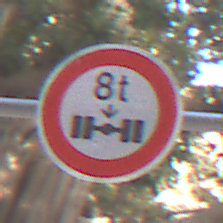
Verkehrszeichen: TatsaechlicheAchslast
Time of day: MorningAfternoon
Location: Outdoor (Suburban)
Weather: PartlyCloudy
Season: NotSpecified
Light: Natural